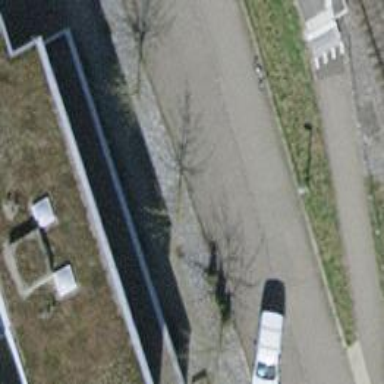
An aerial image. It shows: Urban tree adding natural touch to the cityscape.